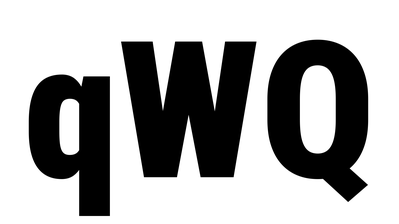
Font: Roboto_Condensed_Black